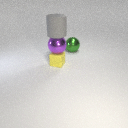
large purple metal sphere below large gray rubber cylinder